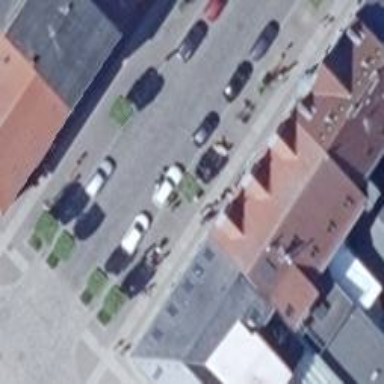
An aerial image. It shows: Ice cream stand or shop.